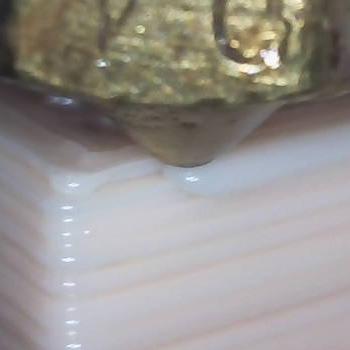
Flow rate: 300%